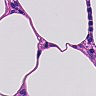
Metastatic tissue present: no